Question: I am having an issue with Joomla whereas the text for articles being displayed in a category blog or category list is being cut off.
I would like to show articles on a page with all the text being shown and not truncated.
Here is a picture of the issue. As you can see the first article is being truncated whereas the second and third are fine as they are shorter than length.

I have tried amending the 'read-more' settings, changed the intro text size and several other options and just can't seem to sort this issue. I have also looked in the default templates for the content articles to change the size manualy but can't see where I can do this.
Is anybody able to help with this issue?
Thanks!
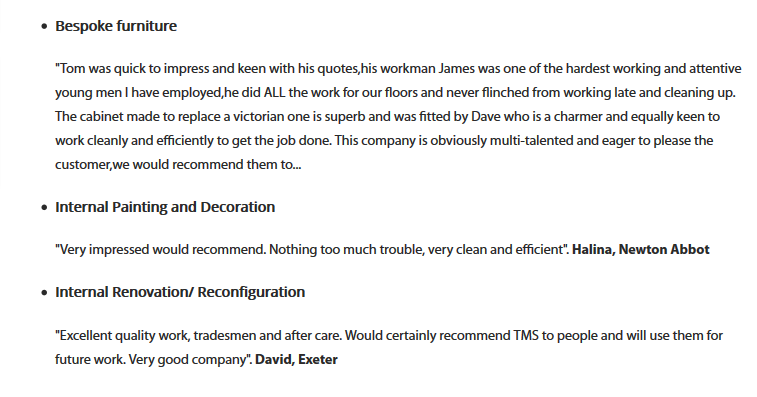
Answer: - - - - -